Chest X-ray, AP view. Patient: 46 years old, sex F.
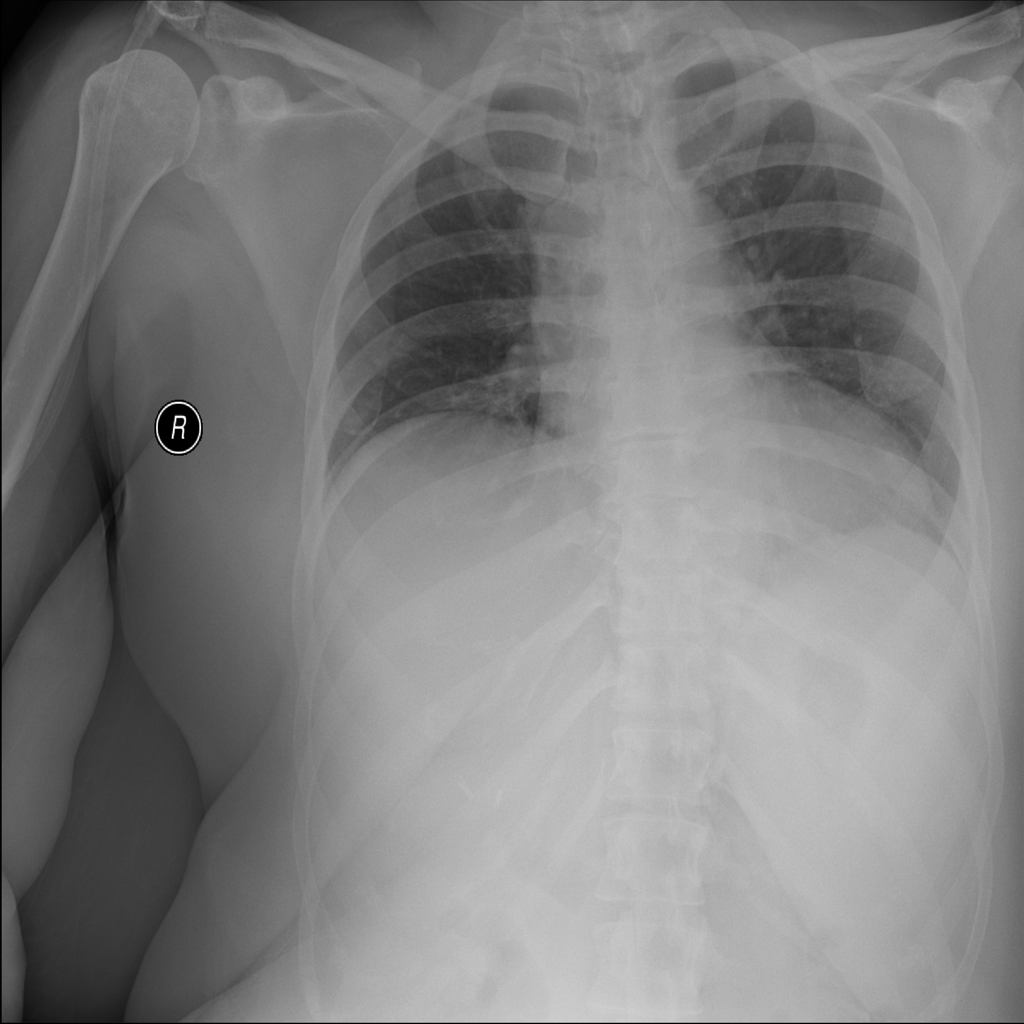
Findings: No Finding